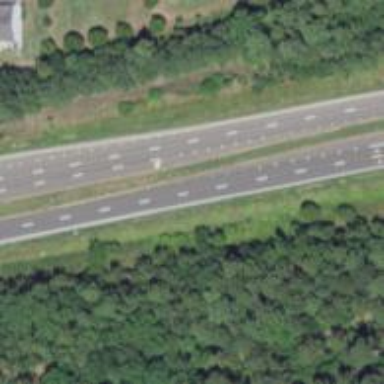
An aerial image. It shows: Secondary road with asphalt surface. It is expressway.